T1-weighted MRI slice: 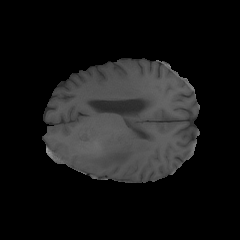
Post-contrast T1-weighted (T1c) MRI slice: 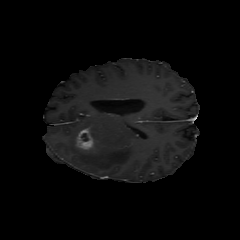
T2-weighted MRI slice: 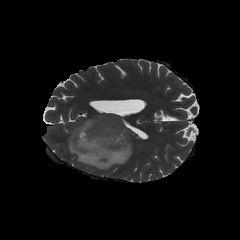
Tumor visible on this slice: yes